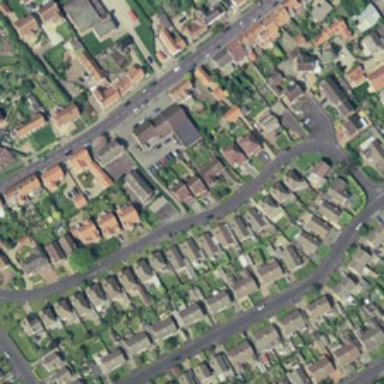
Many buildings and green trees are in a dense residential area .